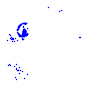
Particle: electron